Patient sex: M
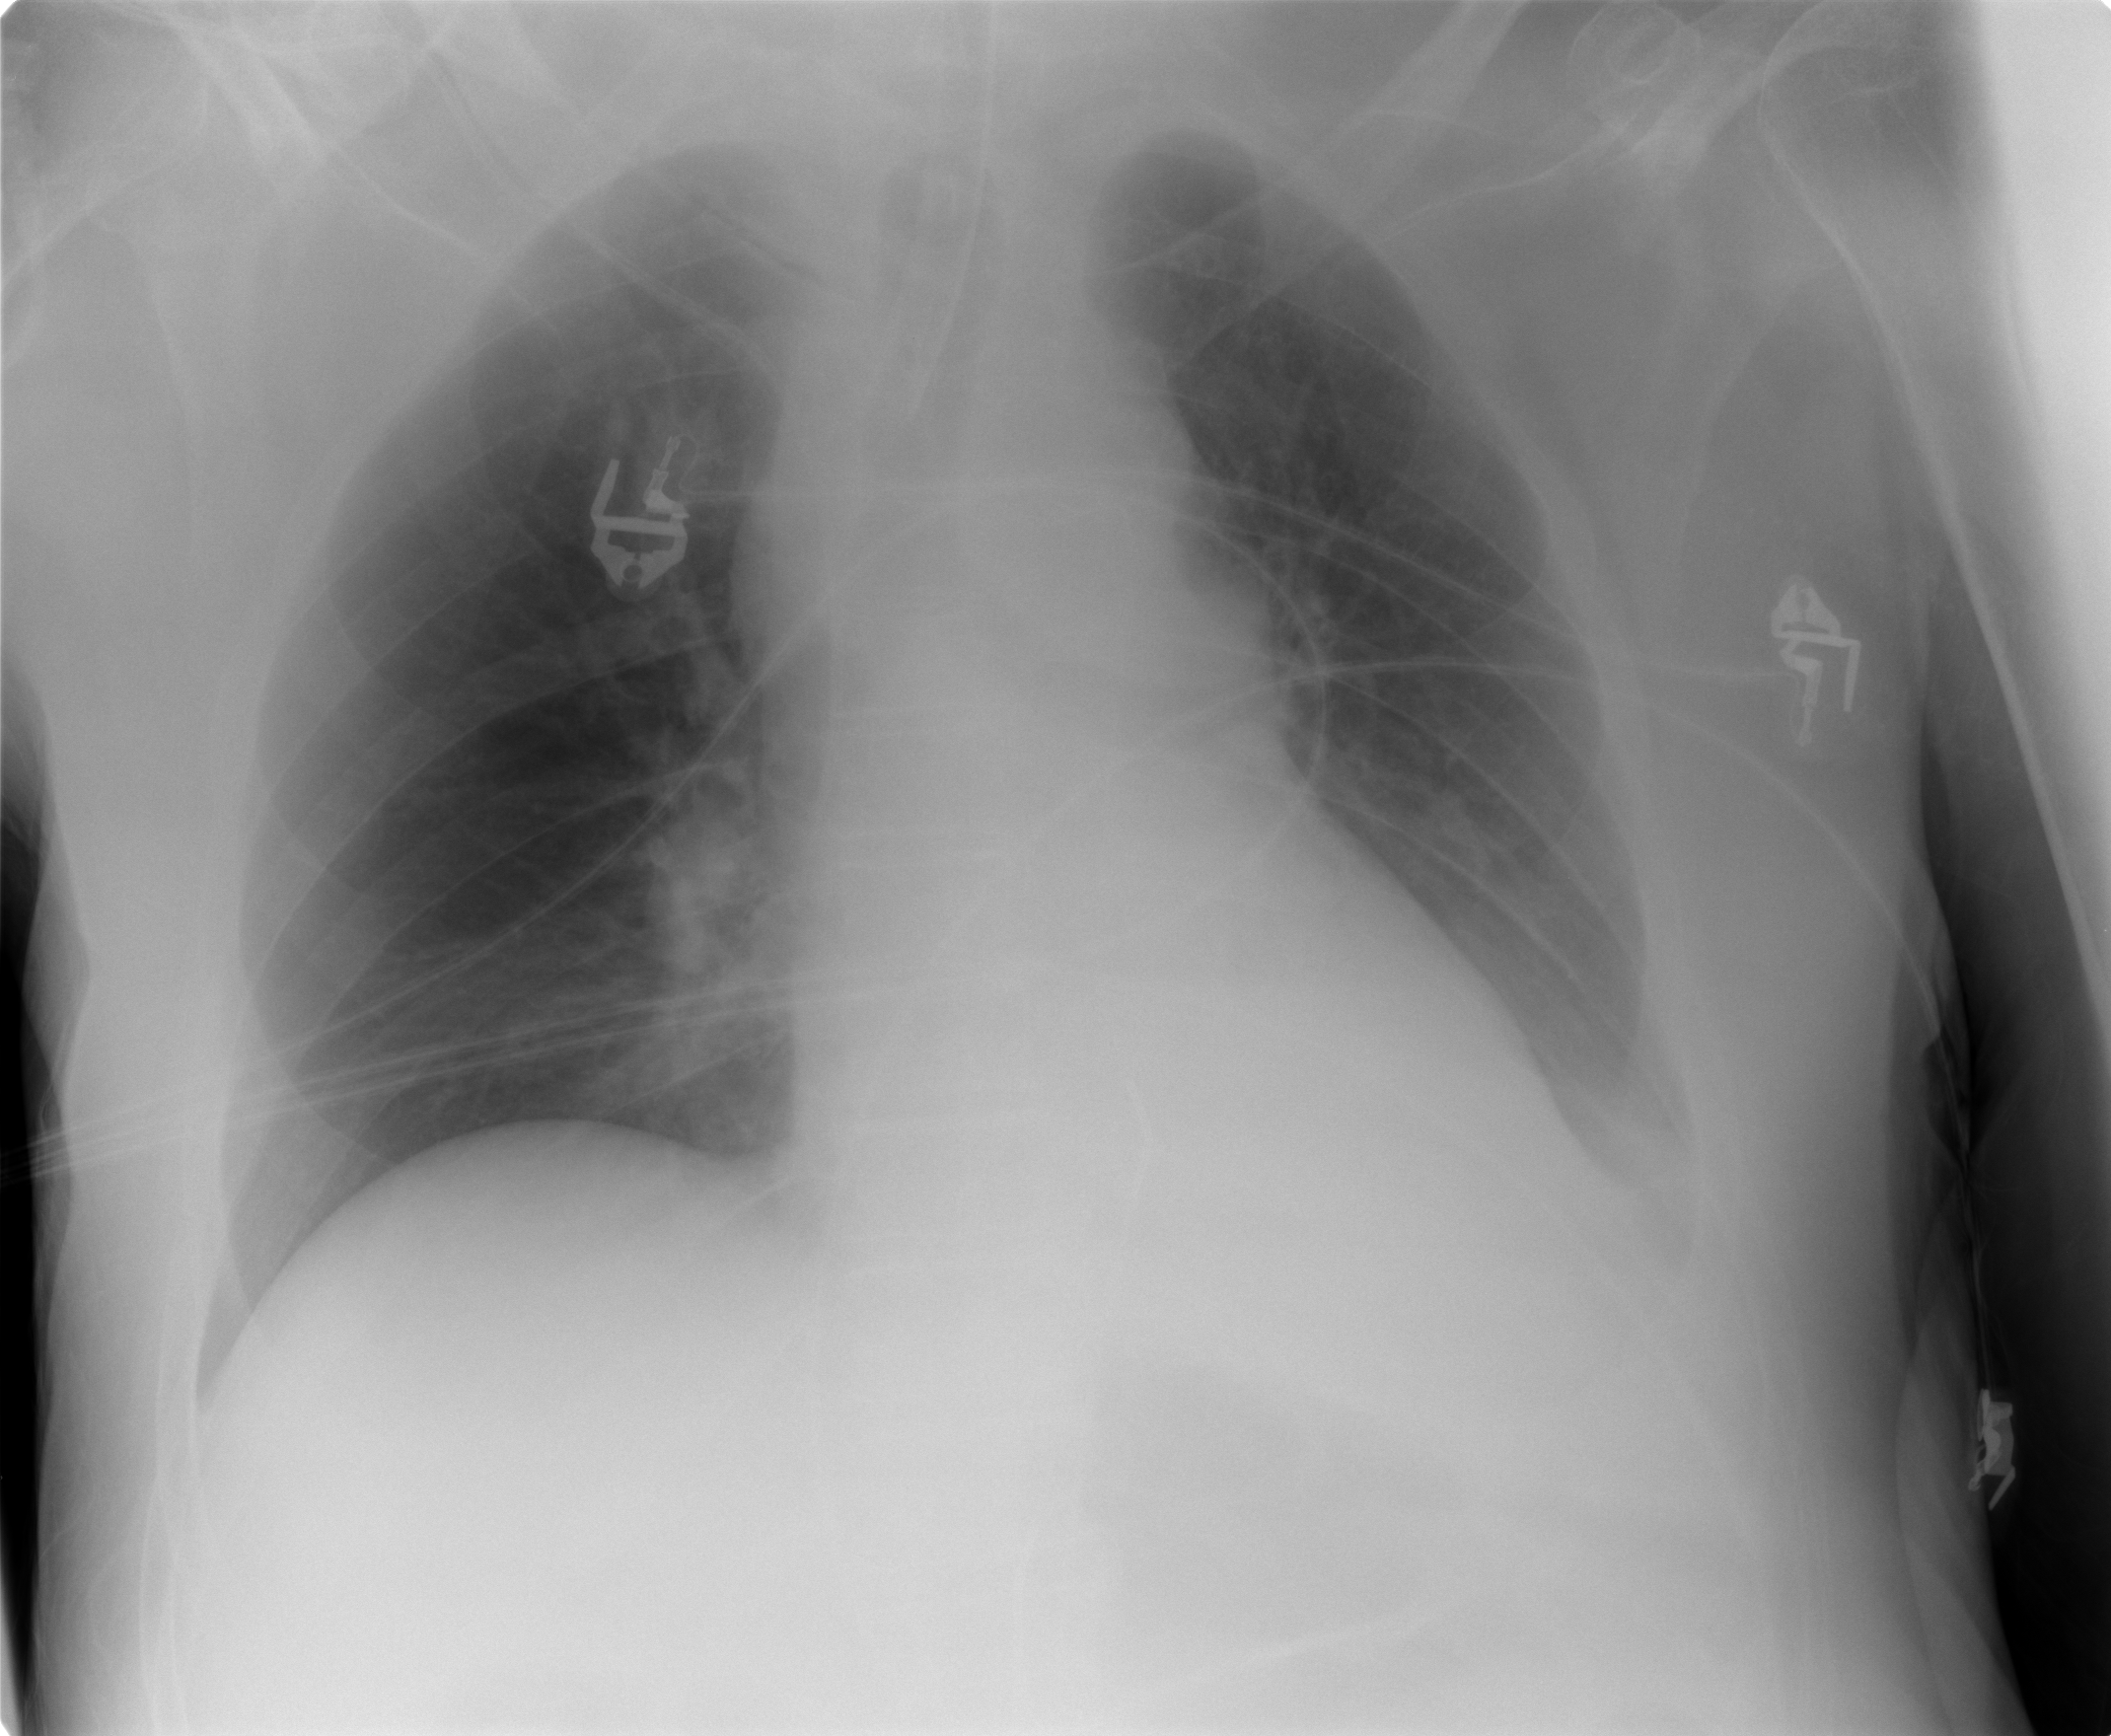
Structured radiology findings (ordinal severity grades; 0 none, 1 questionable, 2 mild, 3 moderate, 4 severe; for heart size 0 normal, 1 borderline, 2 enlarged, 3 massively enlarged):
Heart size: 2
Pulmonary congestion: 0
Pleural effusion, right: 0
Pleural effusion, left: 2
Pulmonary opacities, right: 0
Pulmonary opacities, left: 0
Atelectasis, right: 1
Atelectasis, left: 2